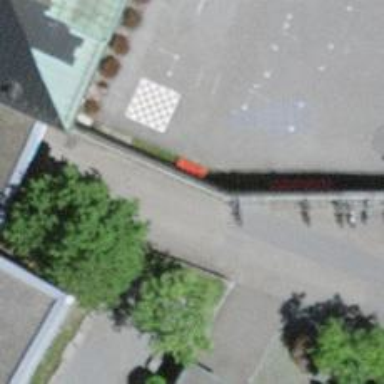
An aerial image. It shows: Bicycle parking area.